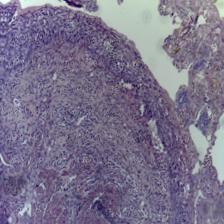
Diagnosis: OSCC